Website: bh-photo
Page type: address-validator
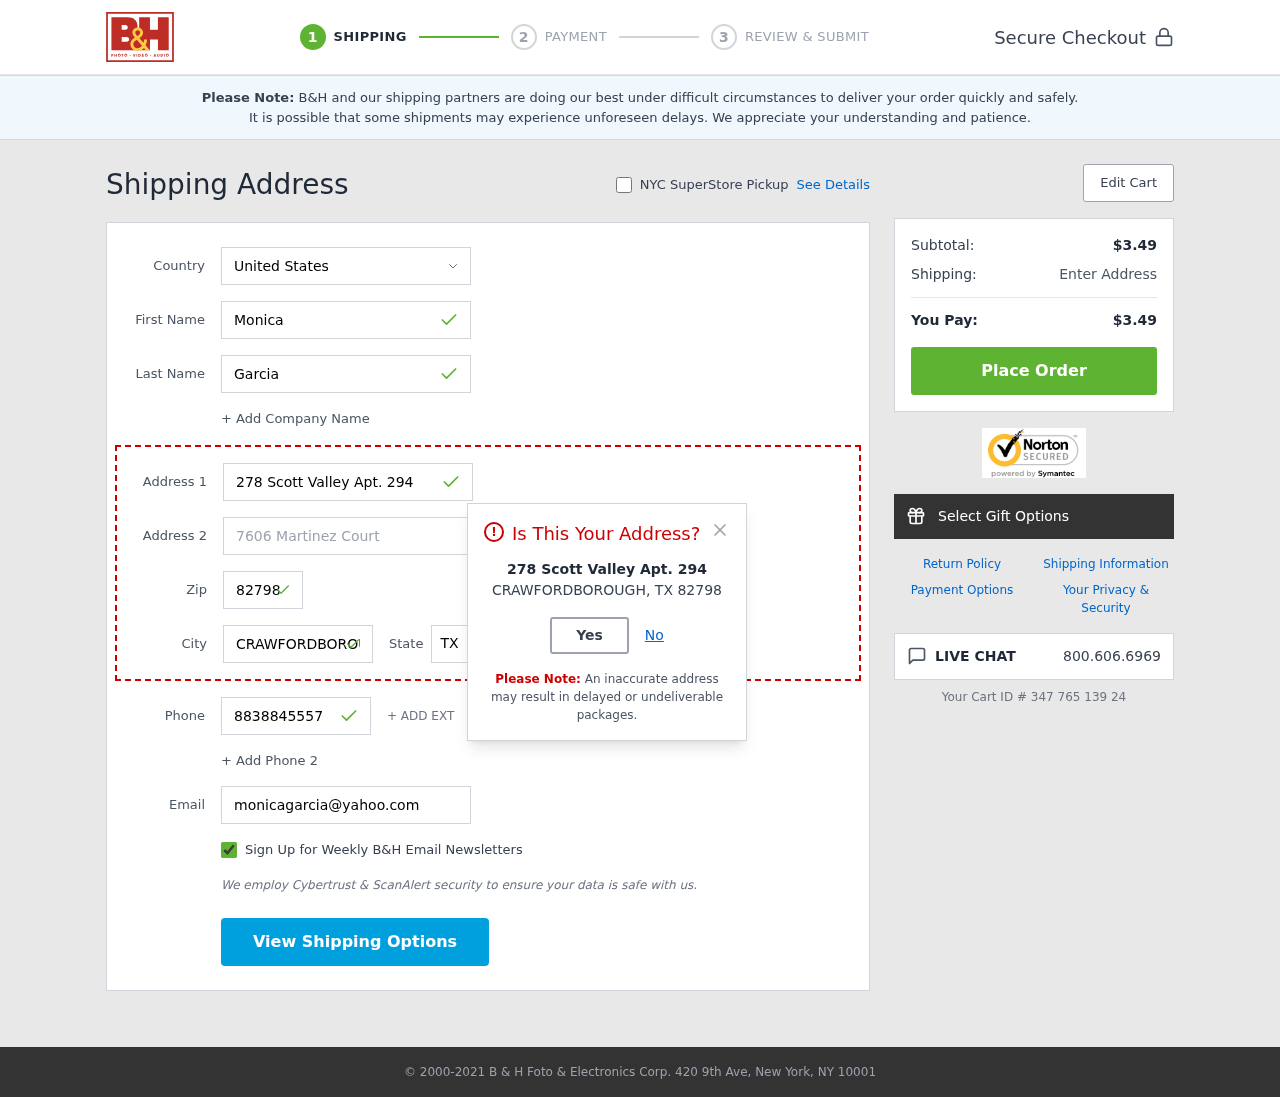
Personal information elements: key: PII_CITY
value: Crawfordborough
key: PII_COUNTRY
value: United States
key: PII_EMAIL
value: monicagarcia@yahoo.com
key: PII_FIRSTNAME
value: Monica
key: PII_LASTNAME
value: Garcia
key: PII_PHONE
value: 8838845557
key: PII_POSTCODE
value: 82798
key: PII_STATE_ABBR
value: TX
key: PII_STREET
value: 278 Scott Valley Apt. 294
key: PII_STREET2
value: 7606 Martinez Court
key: PII_CITY_MODAL
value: CRAWFORDBOROUGH
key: PII_POSTCODE_FULL
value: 82798
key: PII_POSTCODE_NUMERIC
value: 82798
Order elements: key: ORDER_SUBTOTAL
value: $3.49
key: ORDER_TOTAL
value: $3.49
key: ORDER_ID
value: Your Cart ID # 347 765 139 24